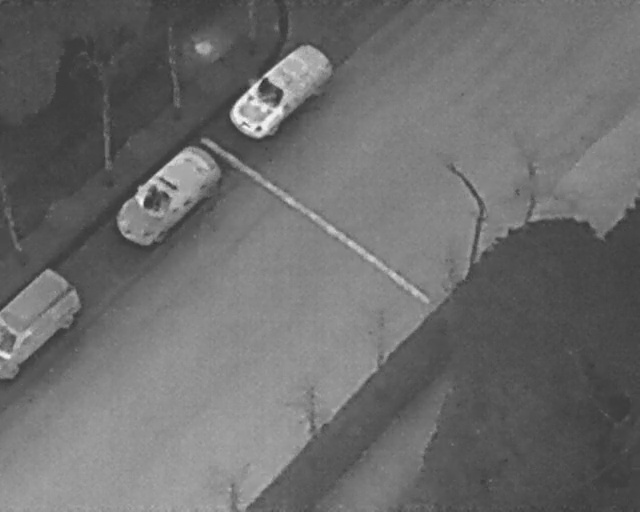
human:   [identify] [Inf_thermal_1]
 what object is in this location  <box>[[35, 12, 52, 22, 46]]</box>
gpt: <ref>1 large car at the top</ref>